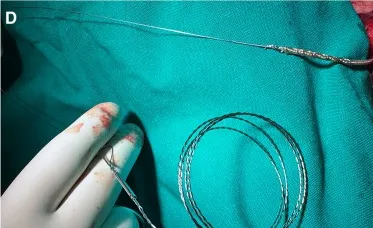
Preparing the lead for extraction. (C, D) A One-Tie compression coil is wound around the lead to bind the Liberator stylet to the body of the lead.
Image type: medical_photograph (other_medical_photograph)